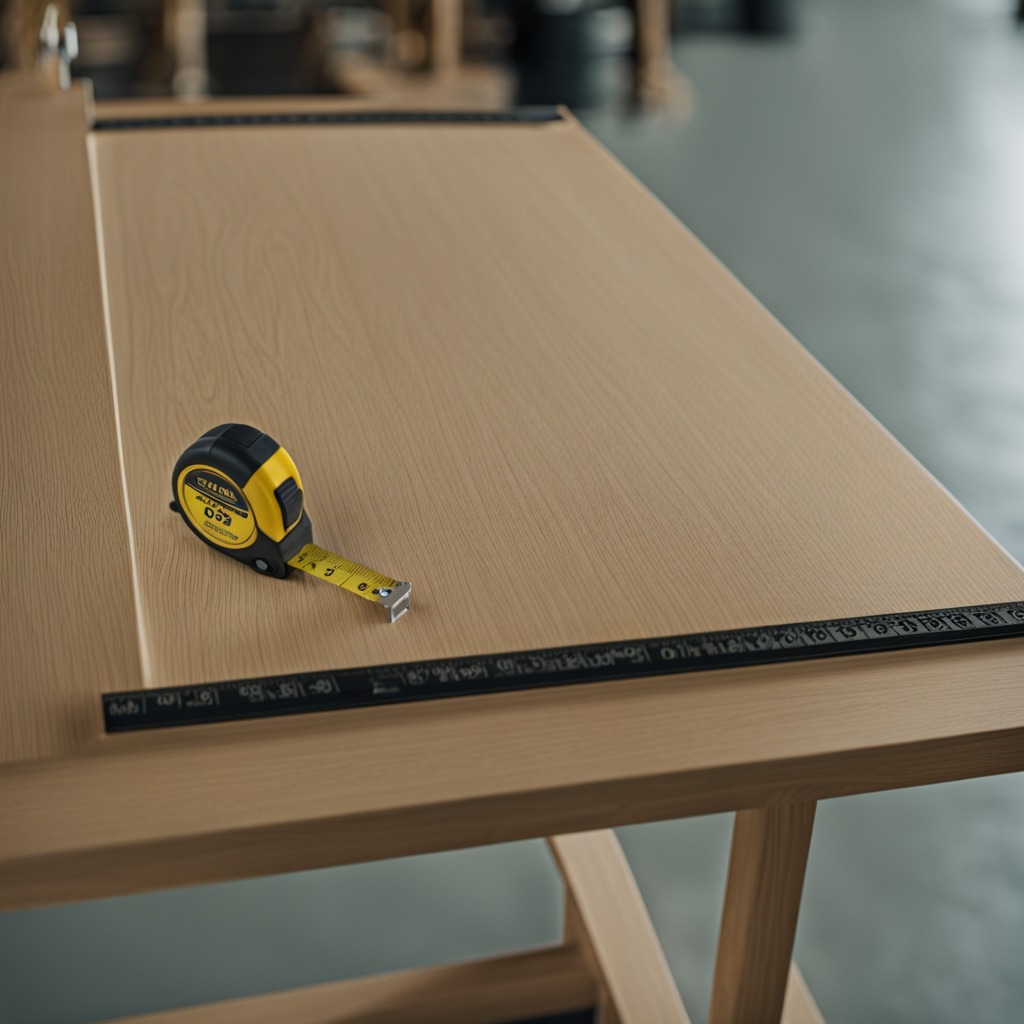
A measuring tape is lying on the workbench.